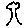
Label: tree